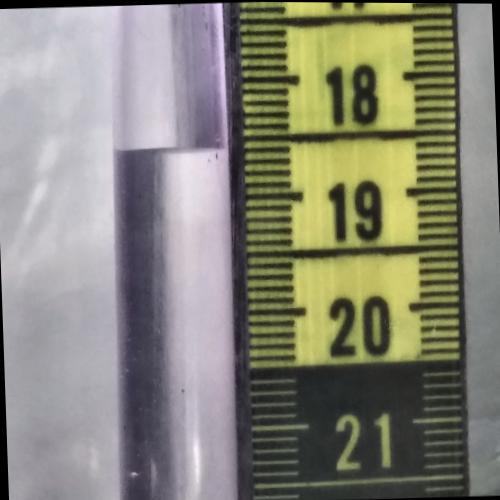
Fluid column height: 18.6 cm